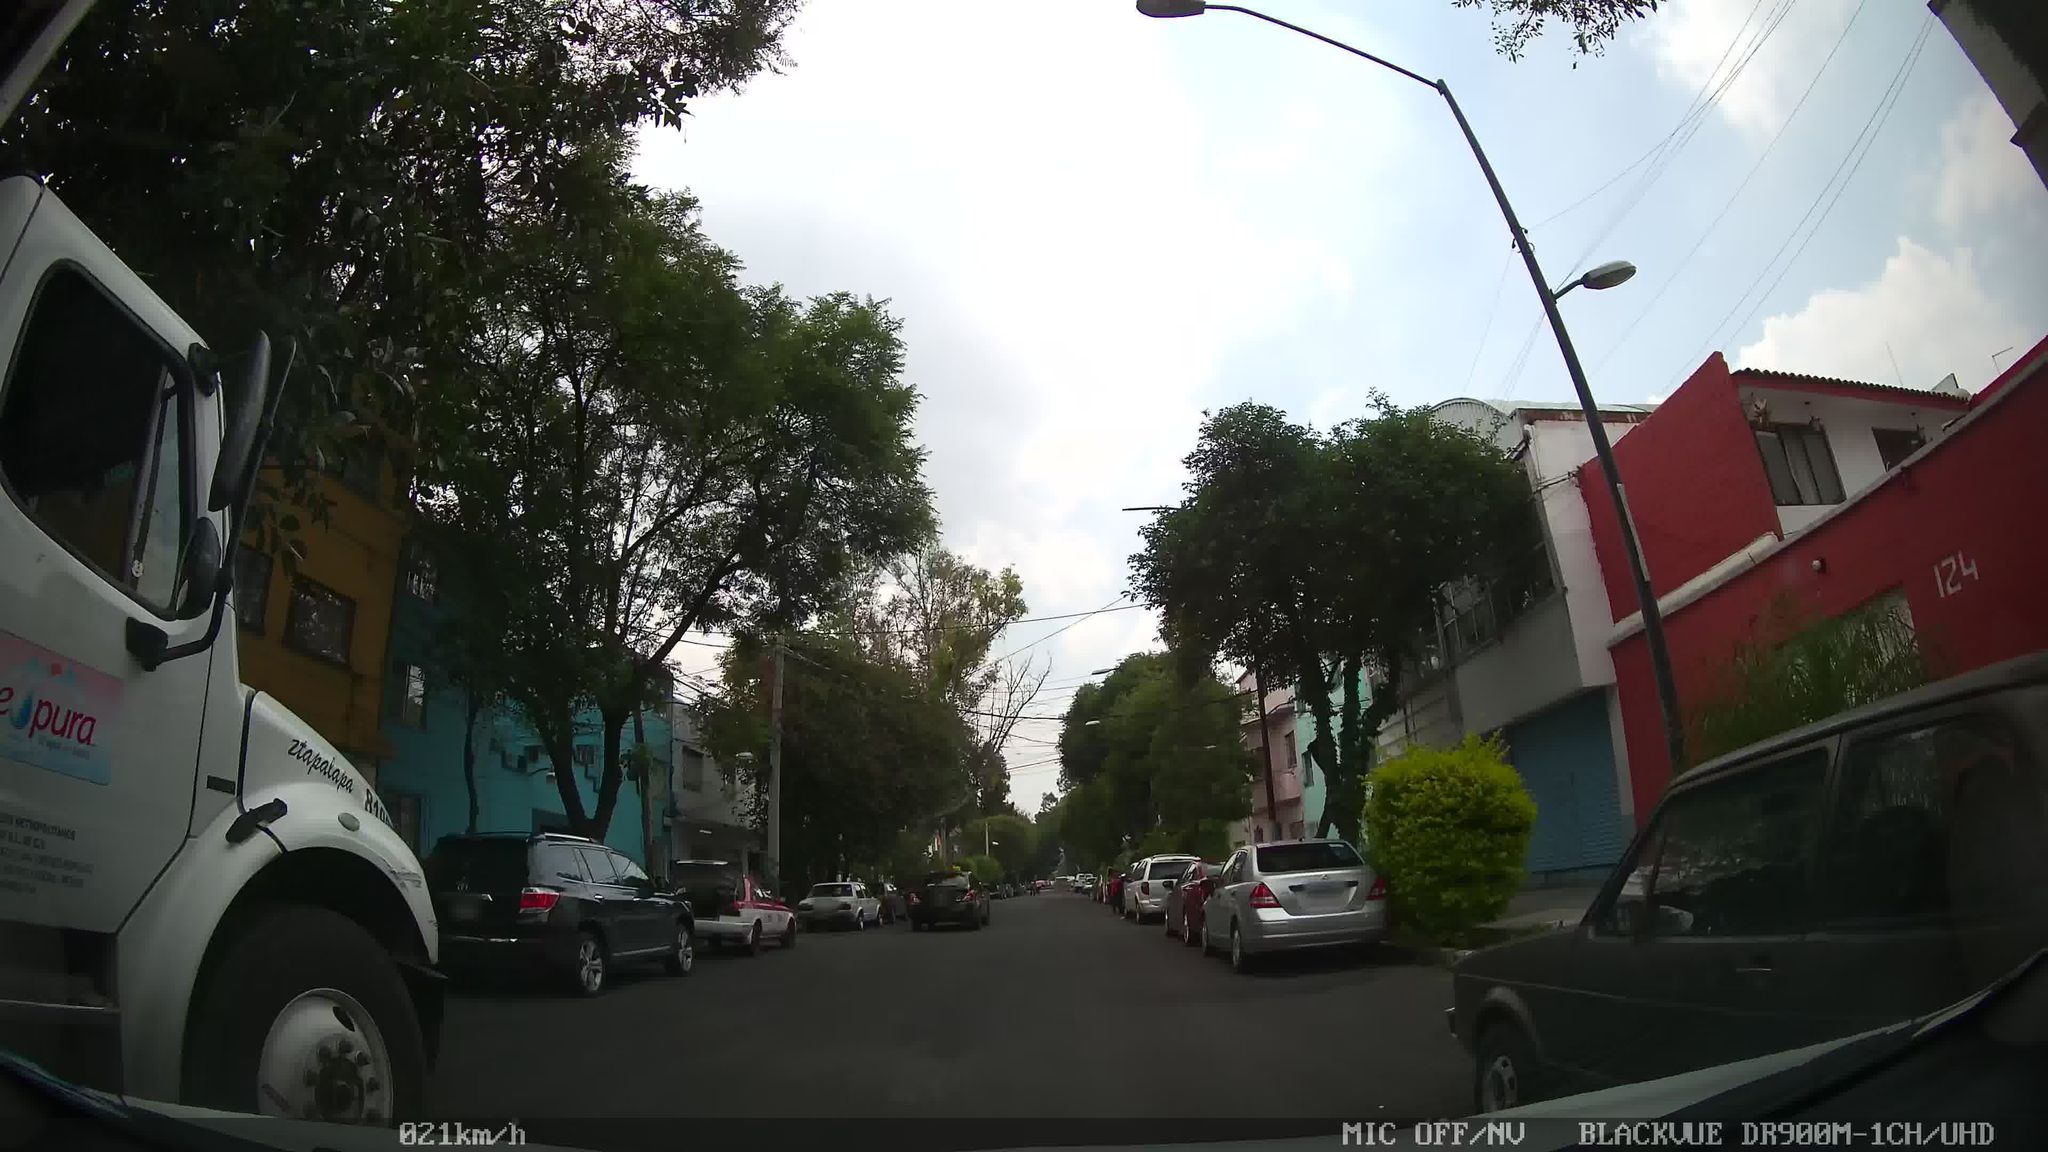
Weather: cloudy
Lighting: day
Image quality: good
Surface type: driving surface
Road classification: residential
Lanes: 2
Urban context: urban centre
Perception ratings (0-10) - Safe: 4.27, Lively: 7.14, Beautiful: 8.82, Boring: 3.64, Depressing: 6.63, Wealthy: 3.05